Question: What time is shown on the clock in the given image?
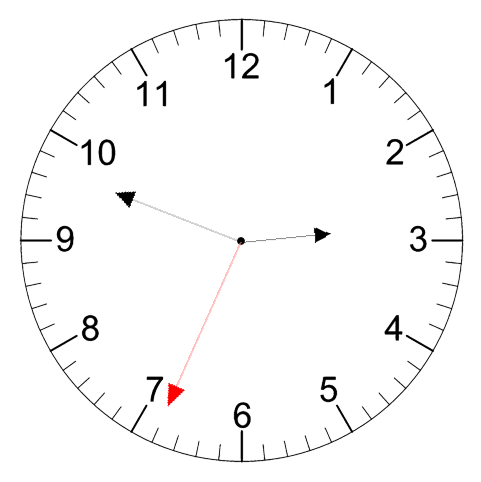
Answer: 02:48:34